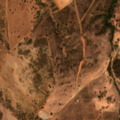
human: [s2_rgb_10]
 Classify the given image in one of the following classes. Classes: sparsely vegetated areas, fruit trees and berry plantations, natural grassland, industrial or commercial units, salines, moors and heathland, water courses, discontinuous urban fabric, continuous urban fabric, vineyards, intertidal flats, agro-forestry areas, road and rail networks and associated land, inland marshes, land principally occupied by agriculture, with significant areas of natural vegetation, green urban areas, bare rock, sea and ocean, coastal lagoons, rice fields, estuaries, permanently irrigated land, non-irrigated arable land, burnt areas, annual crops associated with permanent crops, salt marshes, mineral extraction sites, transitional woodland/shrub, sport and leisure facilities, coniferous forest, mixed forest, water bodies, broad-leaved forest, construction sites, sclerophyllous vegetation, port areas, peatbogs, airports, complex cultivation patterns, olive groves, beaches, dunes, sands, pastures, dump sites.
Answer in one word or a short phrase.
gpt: non-irrigated arable land, pastures, agro-forestry areas, transitional woodland/shrub